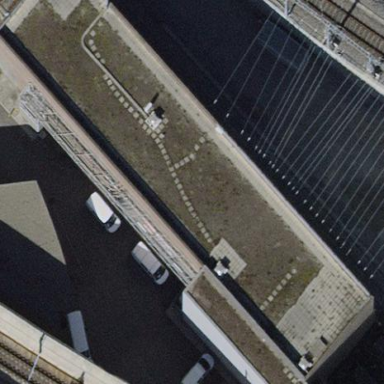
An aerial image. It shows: Industrial building housing traction substation.